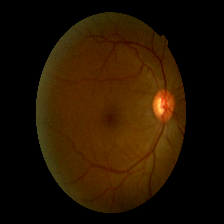
Diabetic retinopathy grade: Mild